Question: I'm trying to clone a table, and successfully have. But the order of it isn't correct, and I cannot figure out why it's not displaying in the correct order.
'''
data = [1,2,3];
for (var i=0; i<data.length; i++) {
//console.log(ike_transform[i]);
path = data[i];
console.log(path);
if (i!=0) { // clones table for next iteration
$("#phase_1_tranforms_tables").clone().insertAfter("div.div_transform:last");
}
$("#transform_num").html(i+1); // table #
}
'''
'''
<div id="div_transforms" class="div_transform">
<table class="table table-bordered table-condensed" id="phase_1_tranforms_tables">
<tr>
<th rowspan="4" id="transform_num"></th>
<th class="second_head">$('Authentication')</th>
<td id="sel_pu_xform_auth"></td>
</tr>
<tr>
<th class="second_head">$('Encryption')</th>
<td id="sel_pu_xform_encr"></td>
</tr>
<tr>
<th class="second_head">$('SA Life')</th>
<td id="sel_pu_xform_sa_life"></td>
</tr>
<tr>
<th class="second_head">$('Key Group')</th>
<td id="sel_pu_xform_key_group"></td>
</tr>
</table>
</div>
'''

Is exactly what it is right now, but the tables are not in the right order. Should be Table 1, Table 2, Table 3, etc. Please someone help me reverse this madness!
Here is the fiddle code for it. I had to change some HTML because it wouldn't like the Cheetah template and certain weirdness going on. <URL>
I have no new screenshot for it since my work server decided to poop out today. But the jsfiddle shows the table using .appendTo as 3, 1, 2.
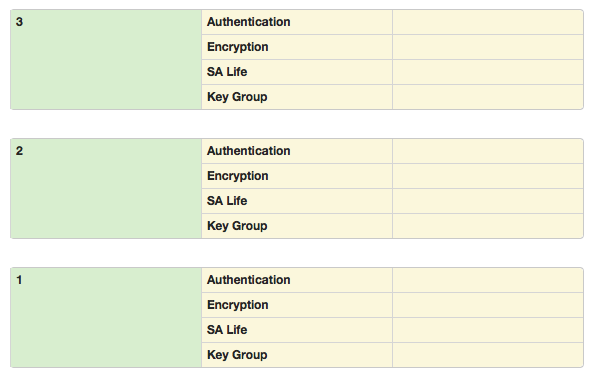
Answer: Without running your code, I'd suggest using:
'''
$("#phase_1_tranforms_tables").clone().appendTo("div.div_transform:last");
'''
Because your original code was doing precisely as you asked, and inserting your cloned-tables immediately the 'div.div_transform:last' element, and therefore the previously-inserted table element(s), which looked like the code was somehow reversing the order of what it was doing.
With reference to your problems with 'appendTo()', yeah. That was the fault of using an 'id' selector to update the text of an element. Essentially:
1. an id selector (getElementById('idString'), $('#idString')) return only the first matching element (by design) since there should only ever be one element, or none, with any given id.
2. the reason that 1 appeared in the right place is because cloning only occurs after the first loop (when i != 0), so: the element with id='transform_num' is selected, updated to i + 1 (1). the first table is cloned, and the clone appended after that first table (keeping the number 1). the first table-element (the original table) has its #transform_num element selected and updated to i + 1 (2), the clone retains the number of 1 (because of the invalid duplicate id). the first table-element is cloned again, the clone is appended to the parent (this clone has the number 2). the first table-element's #transform_num is selected (again) and updated to i + 1 (3).
The order of the clones is correct, the use of a multiple 'id' () causes (unnecessary) problems. The solution I've implemented is:
'''
var data = [1, 2, 3],
path;
for (var i = 0; i < data.length; i++) {
// and always declare local variables to avoid the global name-space:
path = data[i];
if (i != 0) { // clones table for next iteration
$("#phase_1_tranforms_tables").clone().appendTo("div.div_transform");
}
// and the error was here, using an 'id' that was duplicated
// and therefore invalid, and incrementing only the *first*
// element matched by the id selector:
// $("#transform_num").html(i + 1);
// Instead, I changed 'id' to a 'class' (so: valid), and
// selected only the last element with that given class:
$('div.div_transform .transform_num').last().text(i + 1);
}
'''
<URL>.
Alternatively, you could simply use a class to select all the appended elements and update the text (of ) according to its position in the collection:
'''
// Selecting all the elements and updated each of their text,
// using the anonymous function available to the method, and the
// first argument (name is irrelevant, but it's always the index
// of the element amongst the returned collection):
$('div.div_transform .transform_num').text(function (index) {
return index + 1;
});
'''
<URL>.
Of course, you could just use CSS (using a class for the '<p>', again):
'''
div.div_transform {
counter-reset: transform_num;
}
table p::before {
counter-increment: transform_num;
content: counter(transform_num);
/* the above is important, below is aesthetic; adjust to taste */
display: block;
width: 1em;
text-align: center;
font-weight: bold;
}
'''
<URL>.
References:
- - <URL>